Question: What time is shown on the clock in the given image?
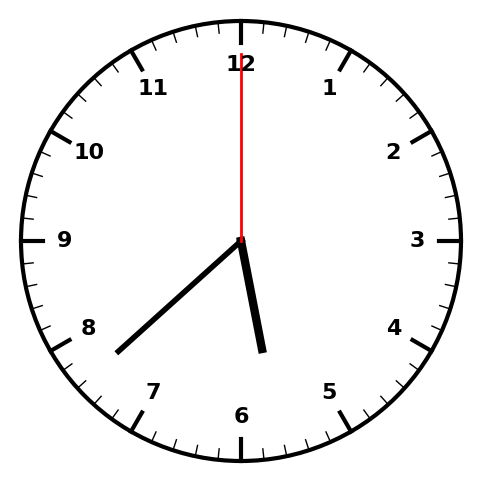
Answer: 05:38:00